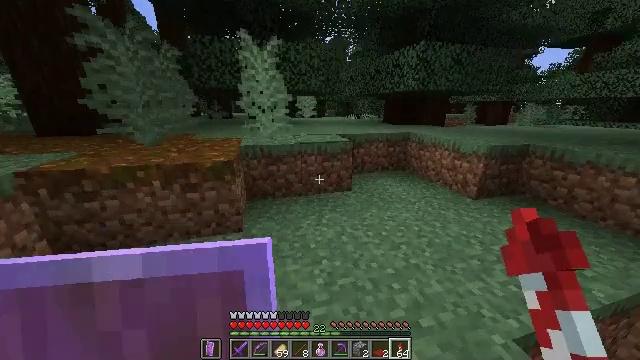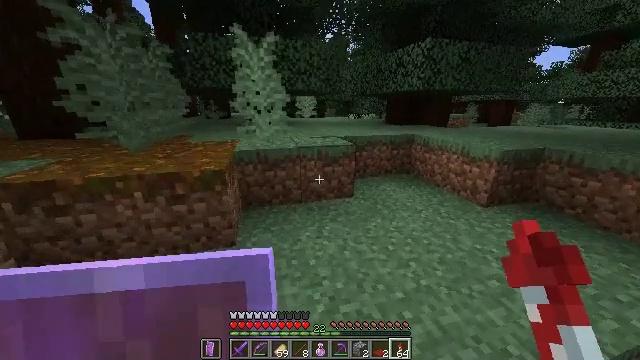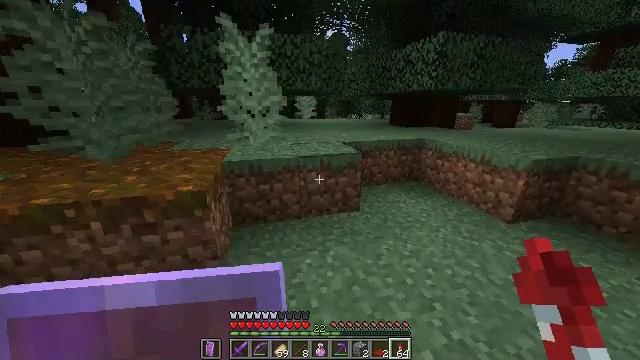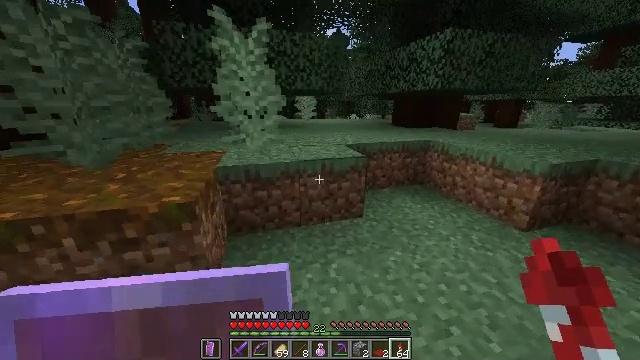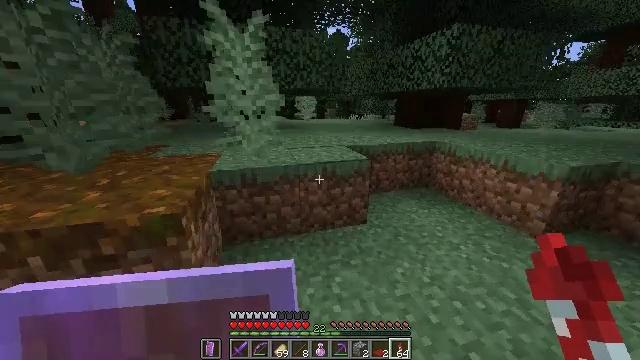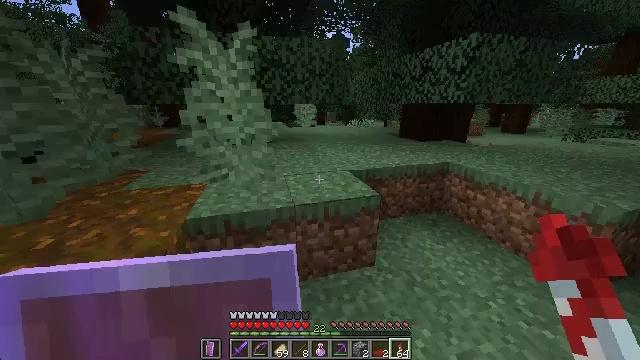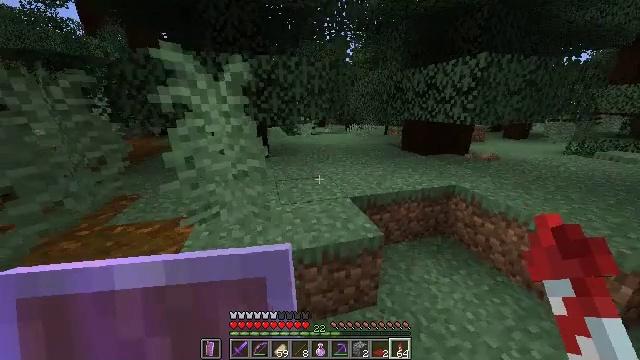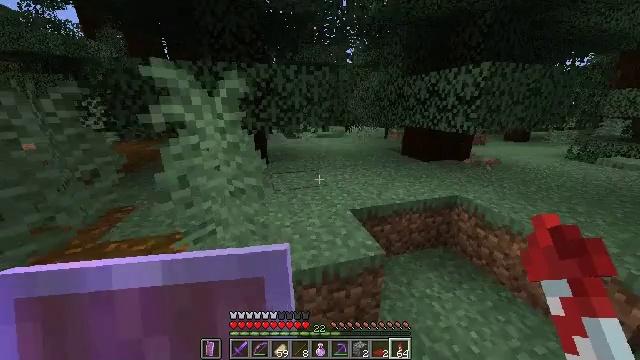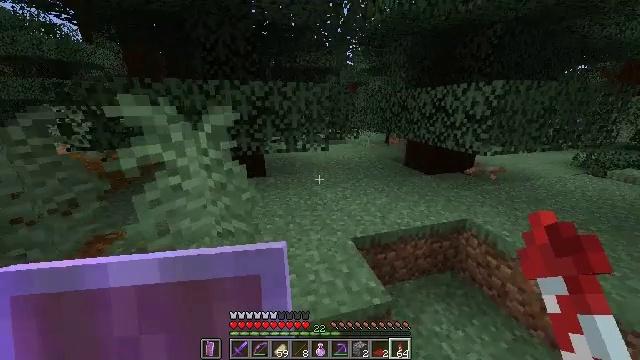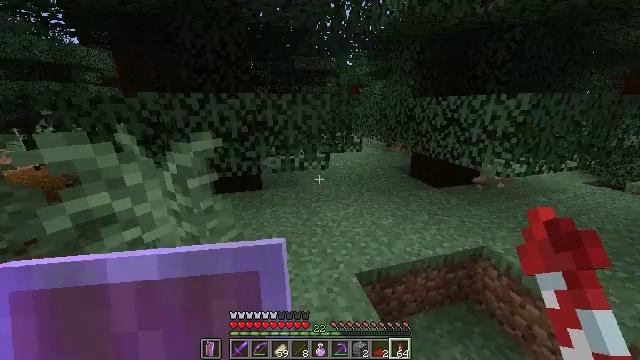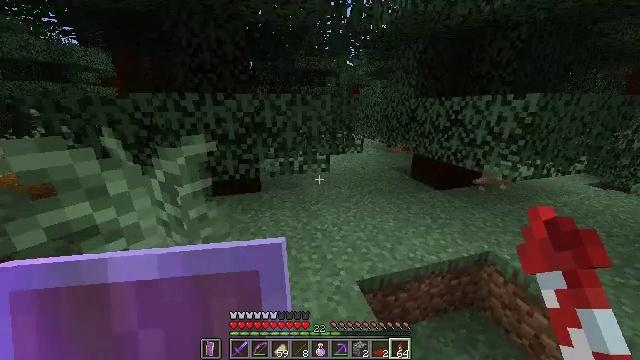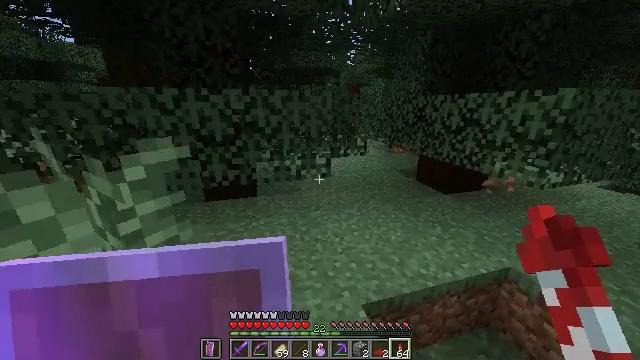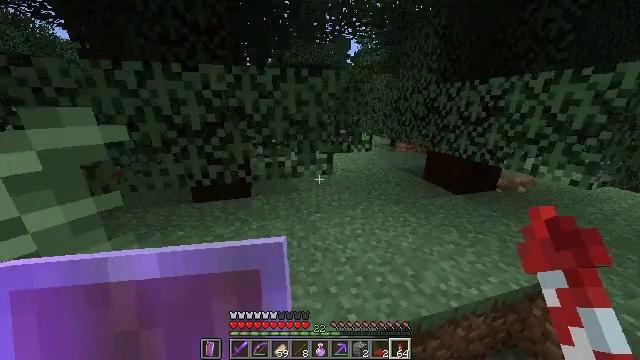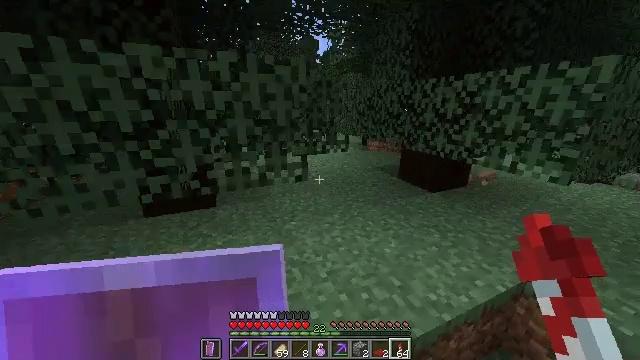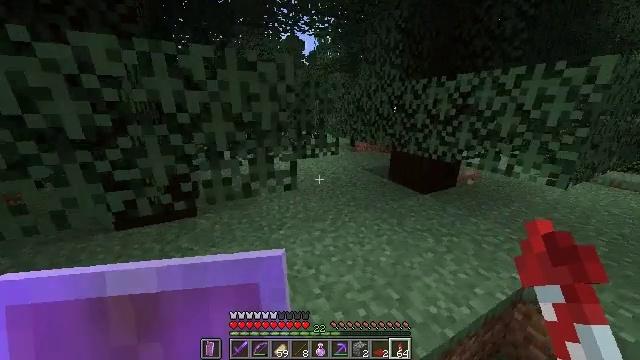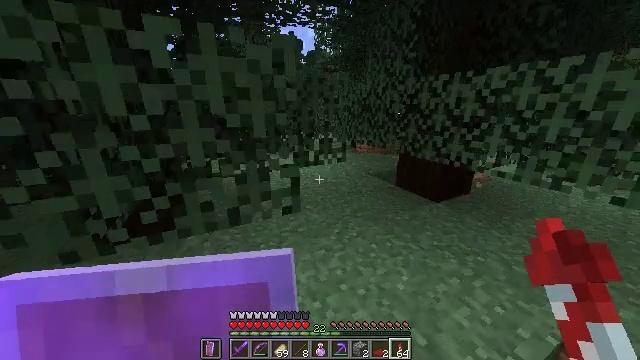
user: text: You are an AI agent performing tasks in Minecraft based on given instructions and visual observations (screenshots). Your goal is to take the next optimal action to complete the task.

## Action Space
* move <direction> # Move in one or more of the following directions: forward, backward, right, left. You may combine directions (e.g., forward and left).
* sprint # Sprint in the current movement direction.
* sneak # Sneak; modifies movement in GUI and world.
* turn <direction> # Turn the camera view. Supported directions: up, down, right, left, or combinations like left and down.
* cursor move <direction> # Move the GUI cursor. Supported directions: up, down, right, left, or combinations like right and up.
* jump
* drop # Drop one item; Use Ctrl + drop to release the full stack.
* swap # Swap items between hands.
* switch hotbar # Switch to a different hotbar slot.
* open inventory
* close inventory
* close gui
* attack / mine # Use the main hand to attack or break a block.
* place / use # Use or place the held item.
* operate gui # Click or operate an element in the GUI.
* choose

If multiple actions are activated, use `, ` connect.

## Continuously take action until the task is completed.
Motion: motion action
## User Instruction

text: Gather spruce leaves to collect foliage.
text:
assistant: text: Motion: move forward, sprint
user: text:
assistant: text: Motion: move forward, sprint
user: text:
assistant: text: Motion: move forward, sprint
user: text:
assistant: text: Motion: move forward, sprint
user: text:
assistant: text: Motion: move forward, sprint, jump
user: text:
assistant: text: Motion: move forward, sprint, jump
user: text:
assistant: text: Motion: move forward, sprint, jump
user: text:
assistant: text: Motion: move forward, sprint, jump
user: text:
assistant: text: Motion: move forward, sprint, jump
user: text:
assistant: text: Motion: move forward, sprint, jump
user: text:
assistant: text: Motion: move forward, sprint
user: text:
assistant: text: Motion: move forward, sprint
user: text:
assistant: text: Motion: move forward, sprint, turn right
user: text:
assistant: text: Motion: move forward, sprint, turn right
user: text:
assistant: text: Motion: move forward, sprint
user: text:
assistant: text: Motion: move forward, sprint
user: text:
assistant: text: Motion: move forward and move right, sprint
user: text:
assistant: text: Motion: move forward and move right, sprint
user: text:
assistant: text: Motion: move forward and move right, sprint
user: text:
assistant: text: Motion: move forward and move right, sprint
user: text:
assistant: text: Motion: move forward and move right, sprint, turn left
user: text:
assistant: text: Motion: move forward, sprint, turn left
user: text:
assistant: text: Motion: move forward, sprint, turn left
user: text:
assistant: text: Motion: move forward, sprint, turn left
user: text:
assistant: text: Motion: move forward, sprint
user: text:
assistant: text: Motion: move forward, sprint
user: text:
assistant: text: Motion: move forward, sprint
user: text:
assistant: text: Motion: move forward, sprint
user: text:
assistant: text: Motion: move forward, sprint
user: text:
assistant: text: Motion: move forward, sprint